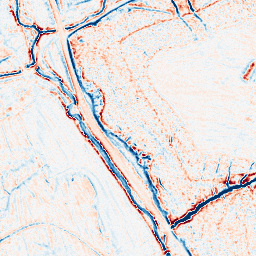
Category: edge_preserving
Decomposition family: bilateral
Decomposition parameters: d: 9
sigma_color: 100
sigma_space: 150
Upsampling method: bicubic_3x
Upsampling parameters: scale: 3
Upsampling scale: 3